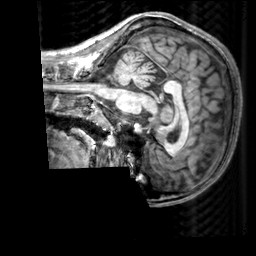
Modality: T1w
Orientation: sagittal
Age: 25
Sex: female
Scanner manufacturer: siemens
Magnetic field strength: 3 T
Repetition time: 2.3 s
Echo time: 0.00303 s